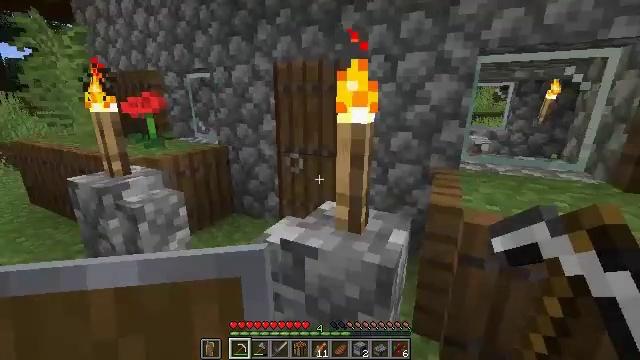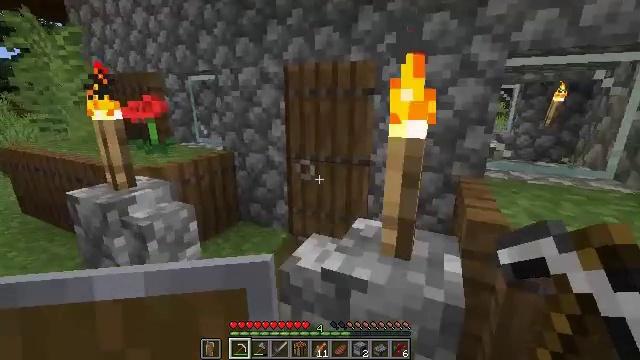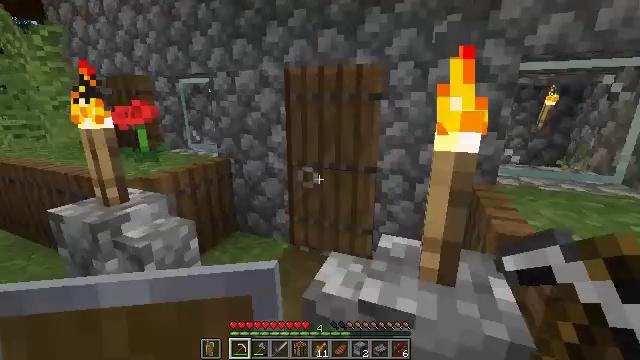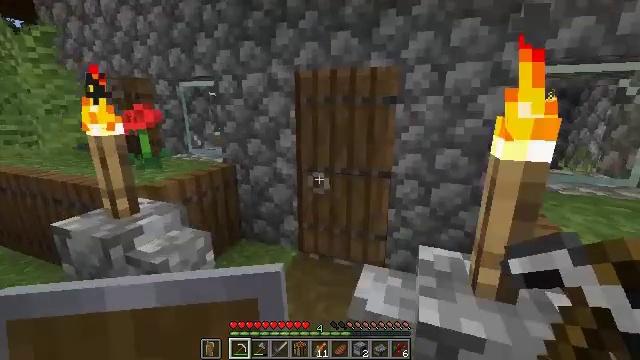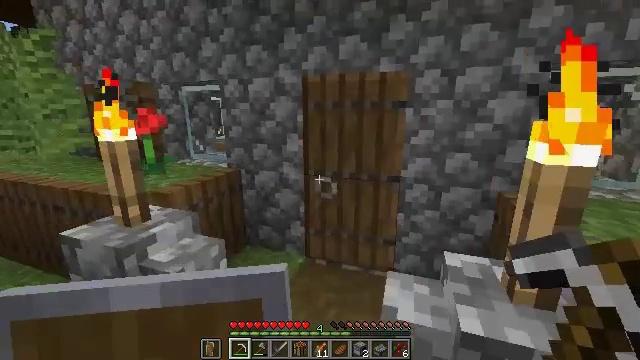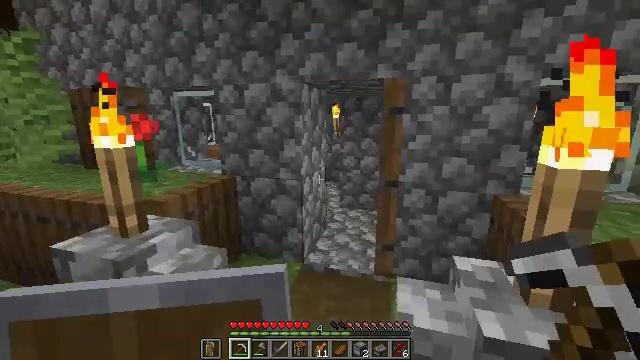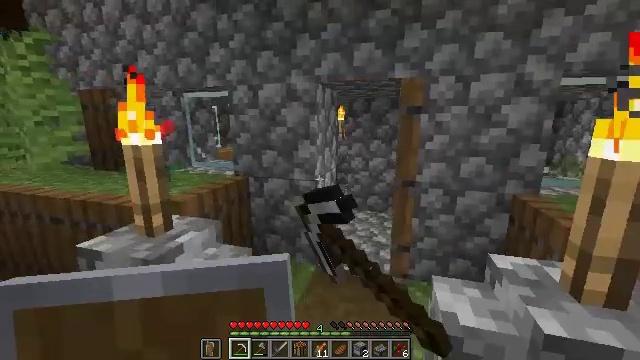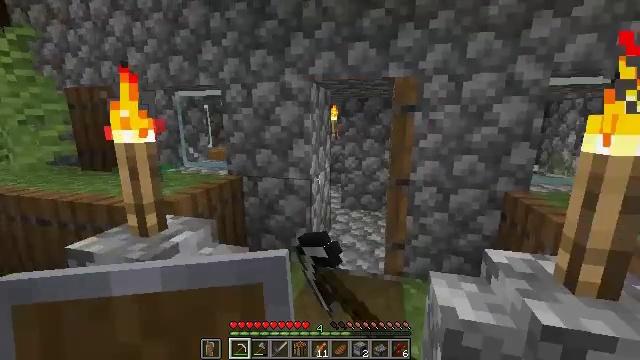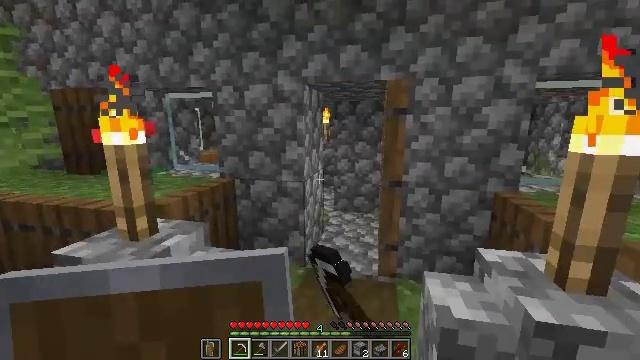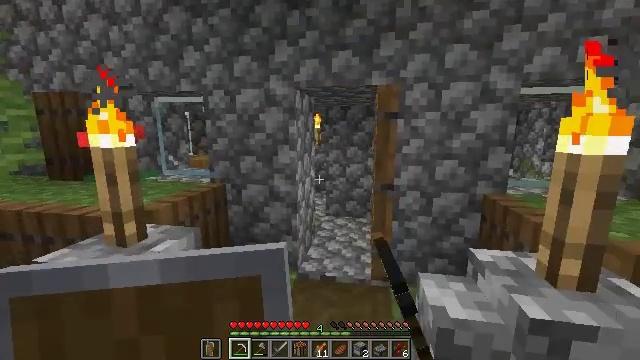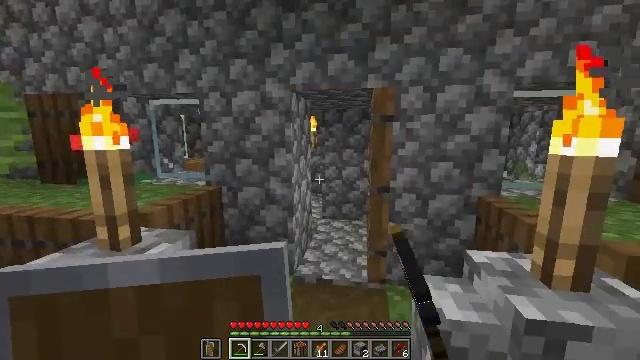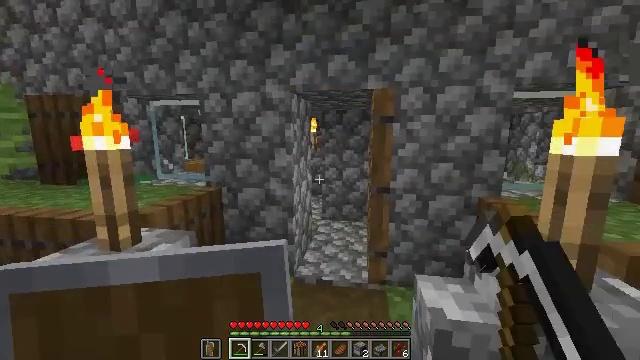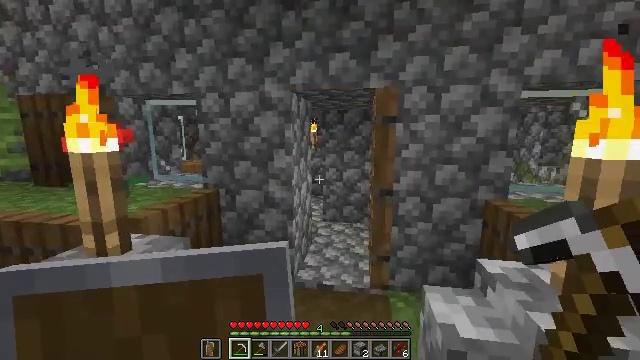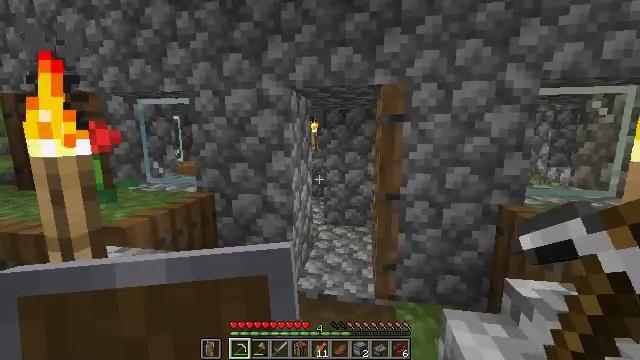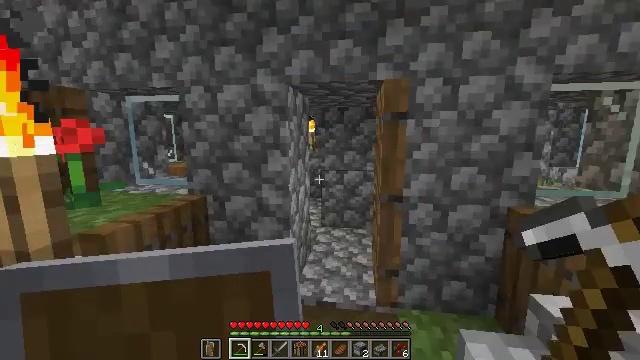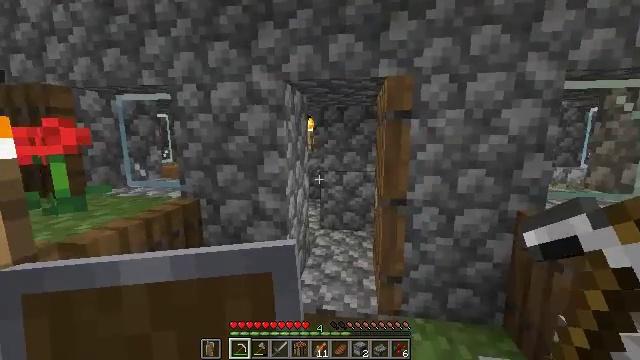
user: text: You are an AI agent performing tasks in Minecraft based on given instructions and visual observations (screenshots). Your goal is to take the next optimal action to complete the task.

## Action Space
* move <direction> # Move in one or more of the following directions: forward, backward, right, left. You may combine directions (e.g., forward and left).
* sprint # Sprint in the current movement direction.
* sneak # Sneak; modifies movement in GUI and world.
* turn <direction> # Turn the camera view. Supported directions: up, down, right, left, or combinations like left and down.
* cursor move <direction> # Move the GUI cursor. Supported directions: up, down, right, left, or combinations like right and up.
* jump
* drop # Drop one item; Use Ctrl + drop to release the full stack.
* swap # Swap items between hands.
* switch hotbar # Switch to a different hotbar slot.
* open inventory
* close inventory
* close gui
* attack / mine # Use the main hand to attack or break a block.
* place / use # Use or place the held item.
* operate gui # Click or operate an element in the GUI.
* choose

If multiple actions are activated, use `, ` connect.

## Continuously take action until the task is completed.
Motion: motion action
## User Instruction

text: Destroy the bookshelf.
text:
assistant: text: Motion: move forward and move left, turn right
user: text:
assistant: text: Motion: move forward and move left, turn right
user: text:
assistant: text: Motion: move left, turn right
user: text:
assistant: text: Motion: move left, turn right
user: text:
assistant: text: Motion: turn right and up, use / place
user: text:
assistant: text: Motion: use / place
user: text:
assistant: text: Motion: turn right, use / place
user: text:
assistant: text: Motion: turn right, use / place
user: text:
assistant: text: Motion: turn right and up
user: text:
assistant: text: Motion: no_op
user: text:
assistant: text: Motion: no_op
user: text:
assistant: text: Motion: move forward
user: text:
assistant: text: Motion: move forward
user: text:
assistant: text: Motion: move forward
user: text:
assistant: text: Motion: move forward
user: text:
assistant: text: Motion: move forward
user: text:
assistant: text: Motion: move forward
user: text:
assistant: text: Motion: move forward
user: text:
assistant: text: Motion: move forward
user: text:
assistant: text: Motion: move forward
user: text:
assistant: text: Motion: move forward
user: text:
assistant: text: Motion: move forward
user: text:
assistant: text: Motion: move forward
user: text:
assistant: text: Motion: move forward
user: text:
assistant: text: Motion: move forward
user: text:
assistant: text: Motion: move forward
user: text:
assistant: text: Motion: move forward and move right
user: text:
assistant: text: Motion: move forward and move right, turn left and down
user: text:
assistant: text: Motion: move forward and move right, turn left and down
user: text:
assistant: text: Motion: move right, turn left